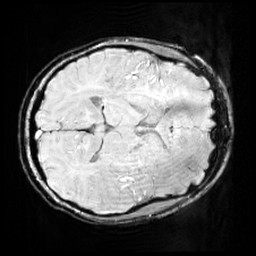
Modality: SWI
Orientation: axial
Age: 13
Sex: female
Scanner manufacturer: siemens
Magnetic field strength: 3 T
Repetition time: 0.027 s
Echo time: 0.02 s